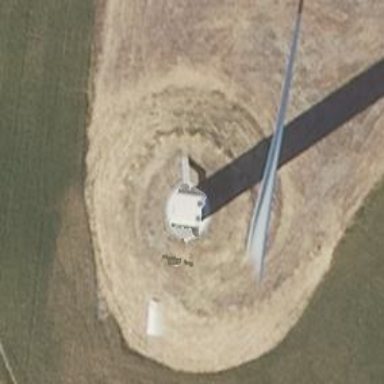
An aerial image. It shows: Wind generator manufactured by Vestas.